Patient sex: F
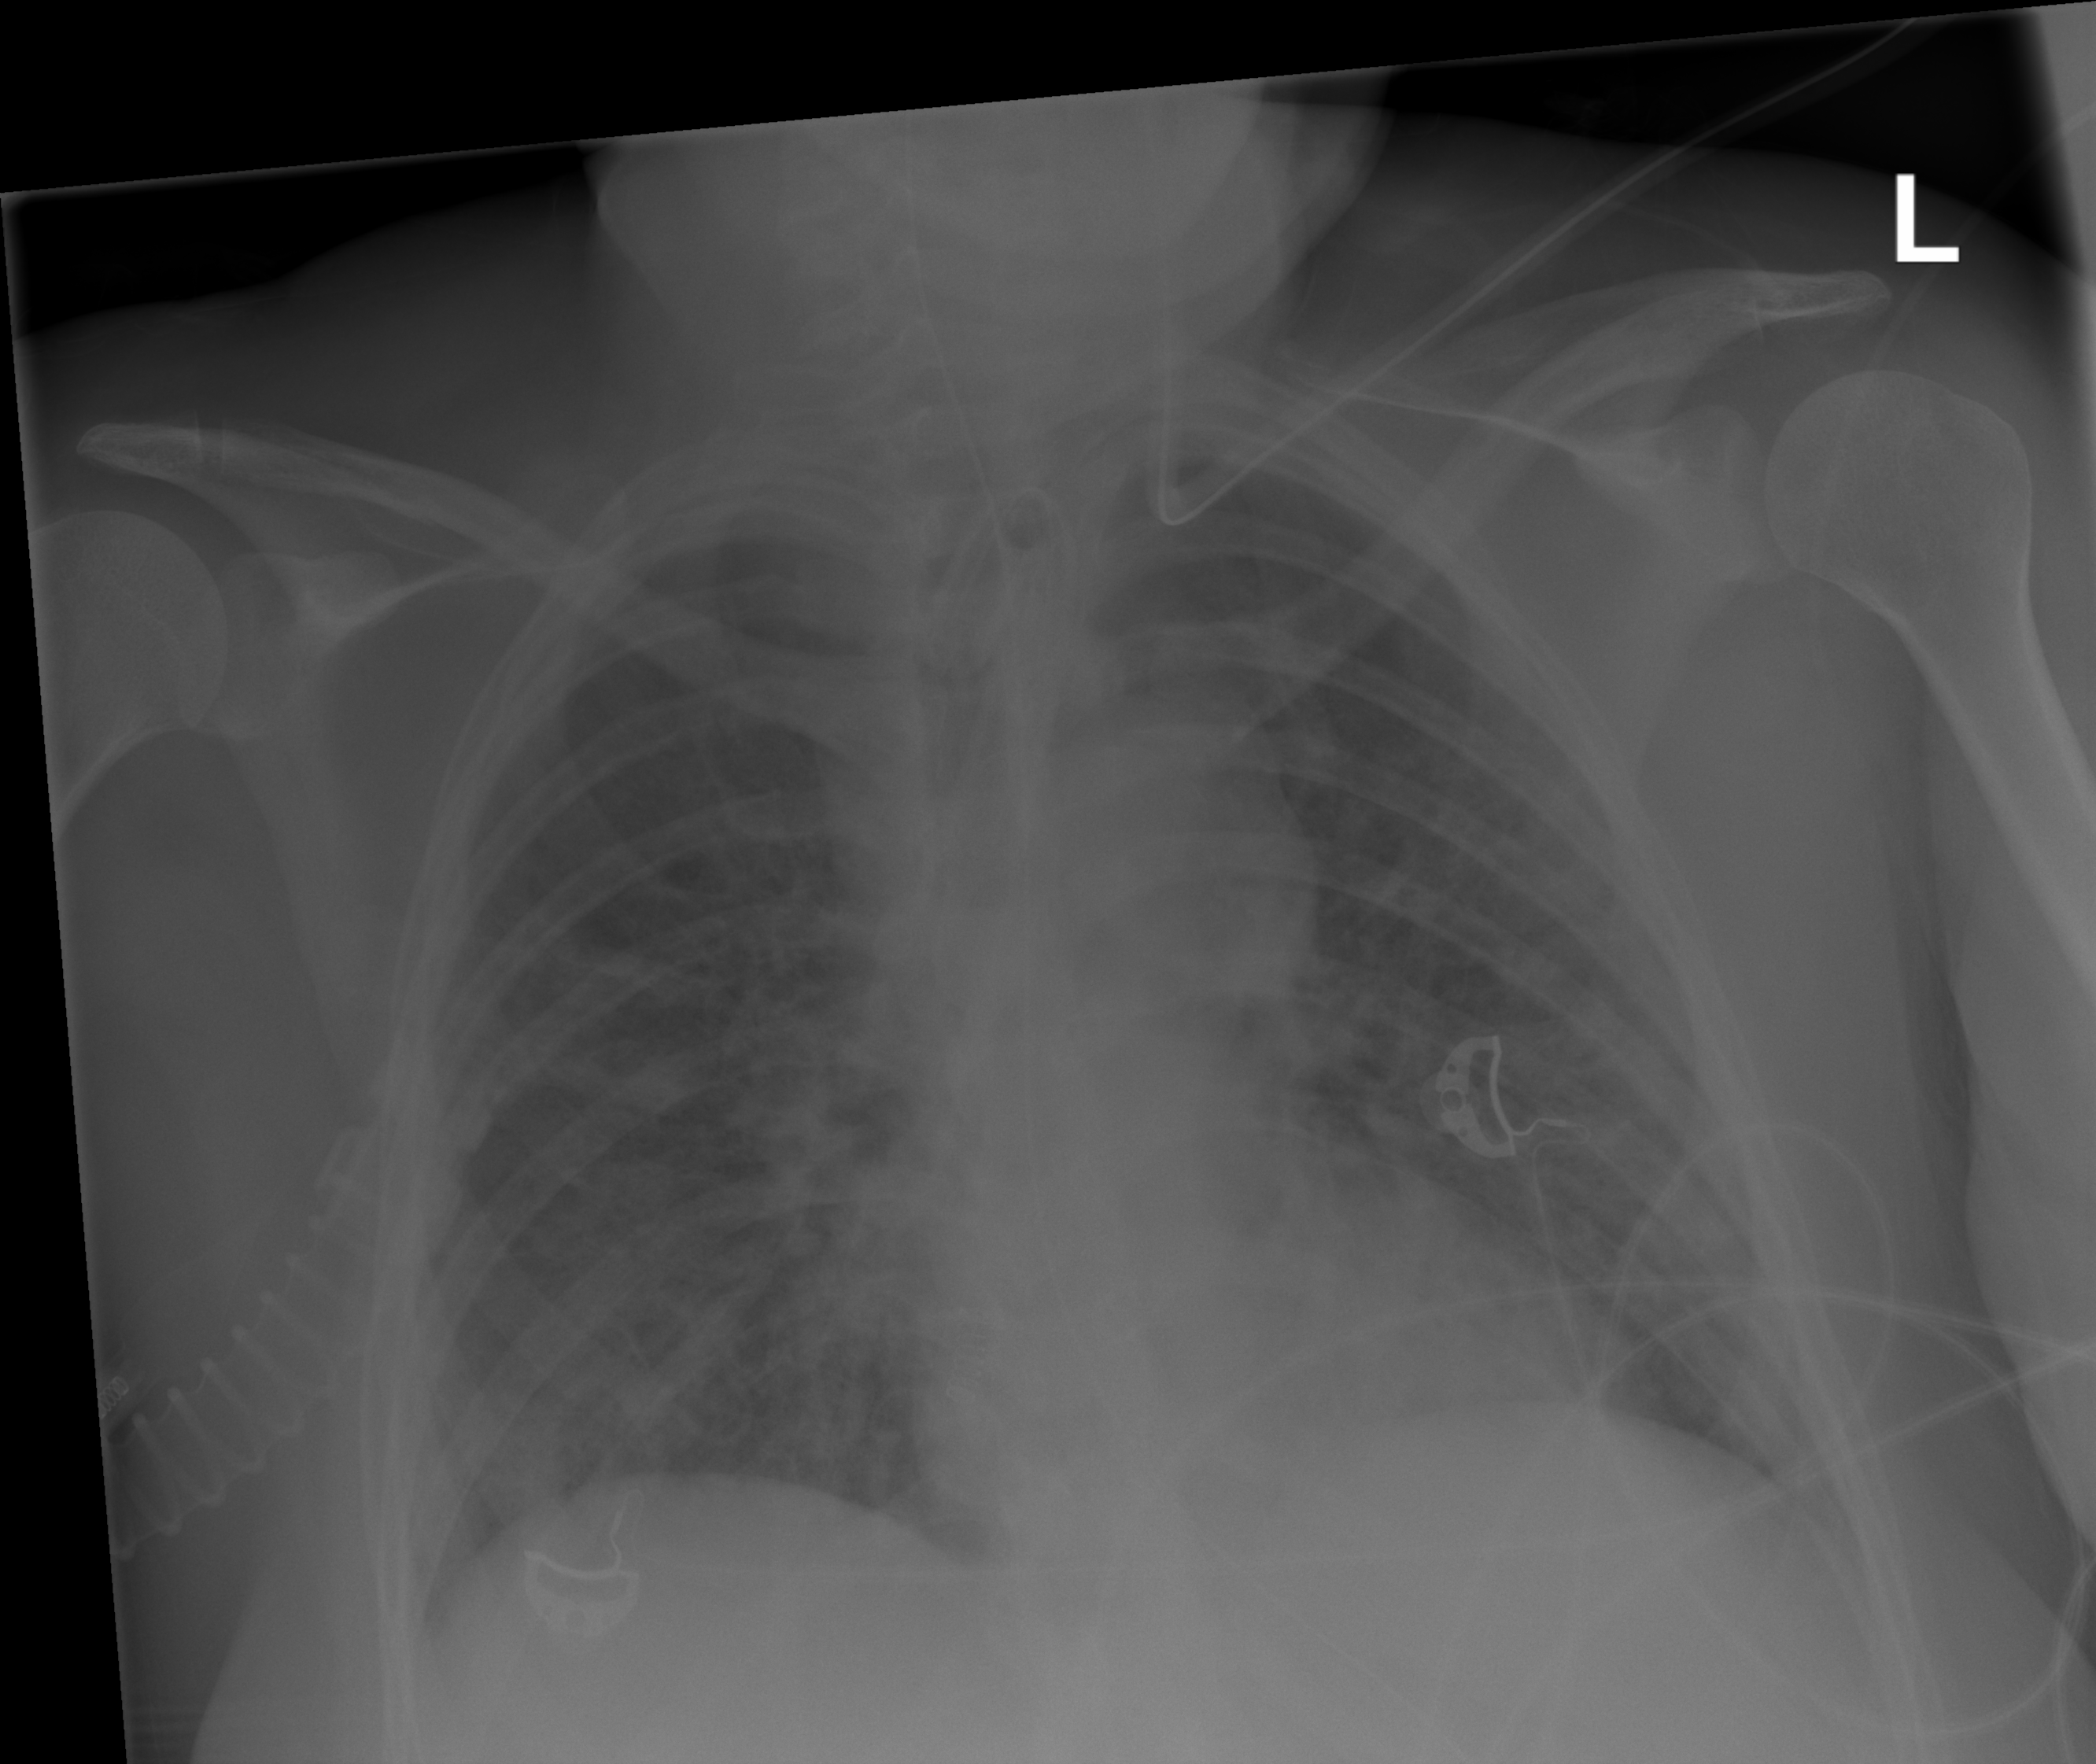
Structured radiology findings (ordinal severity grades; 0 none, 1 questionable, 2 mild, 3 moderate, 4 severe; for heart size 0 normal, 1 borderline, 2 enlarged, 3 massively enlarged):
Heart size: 0
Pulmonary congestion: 2
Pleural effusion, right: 2
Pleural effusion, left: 0
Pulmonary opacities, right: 2
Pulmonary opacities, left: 2
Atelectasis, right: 0
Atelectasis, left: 0